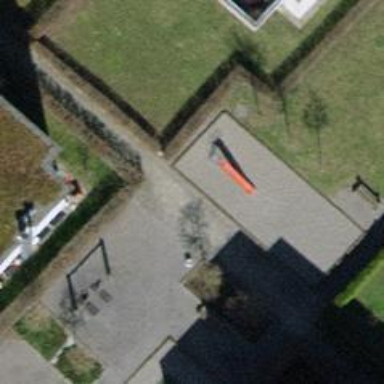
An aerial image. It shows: Playground featuring slide.